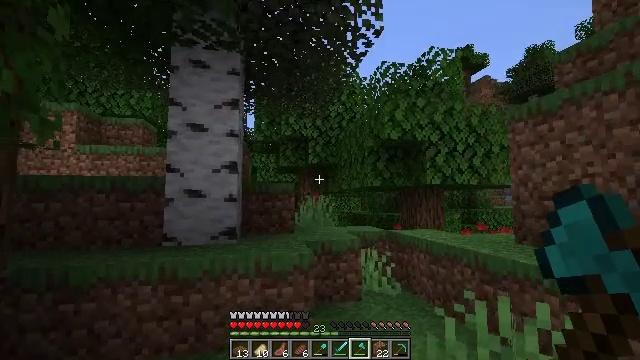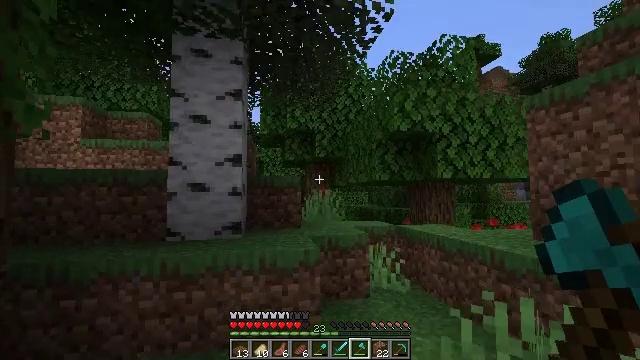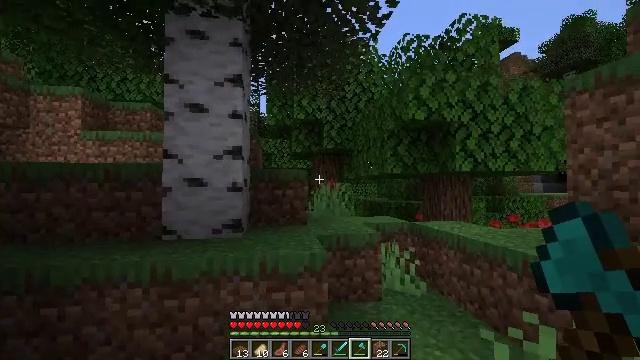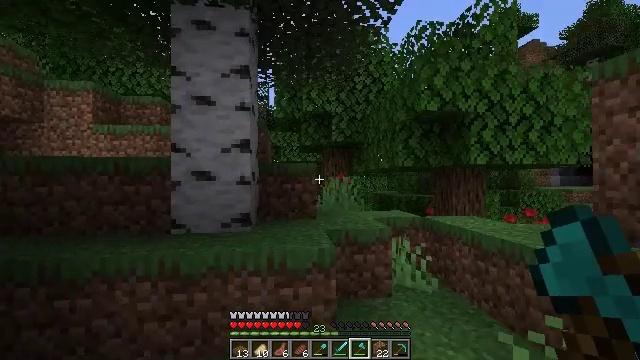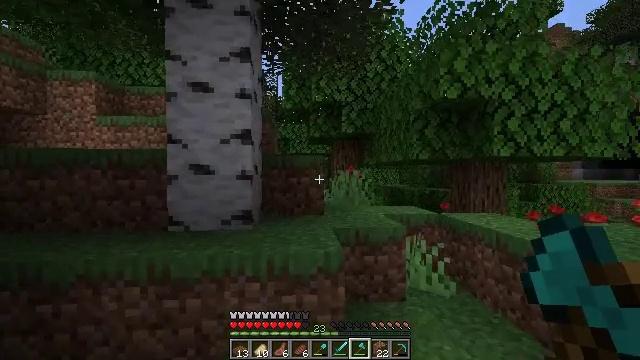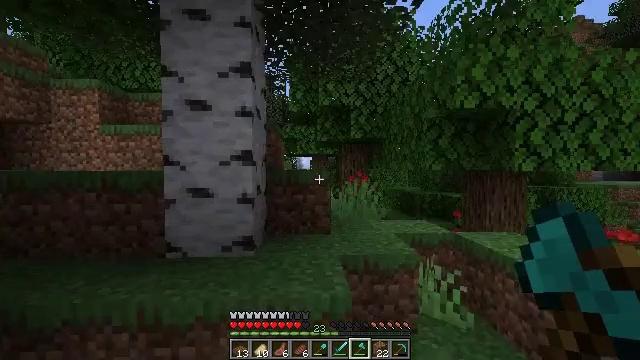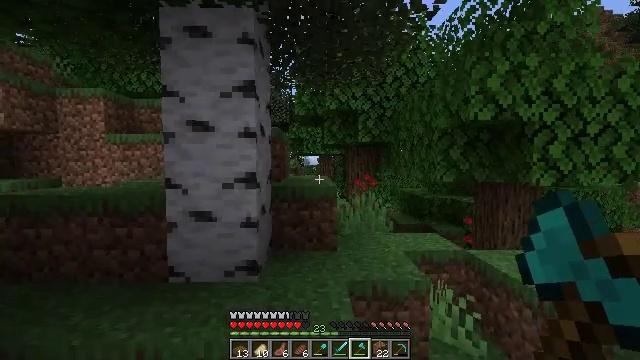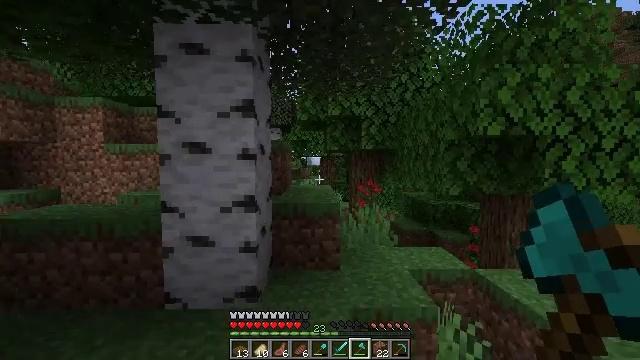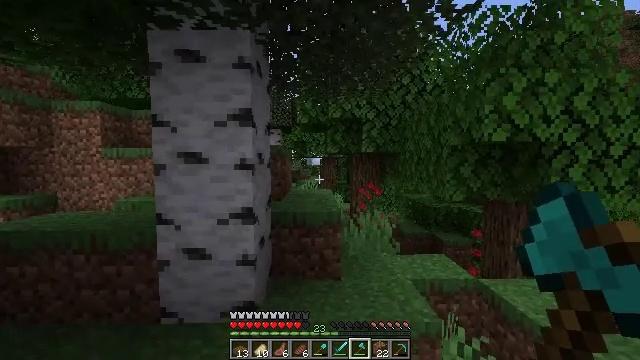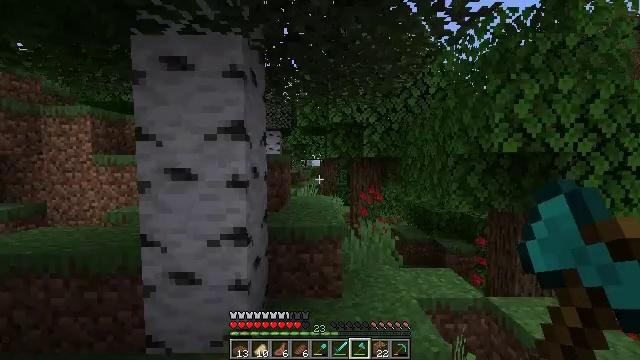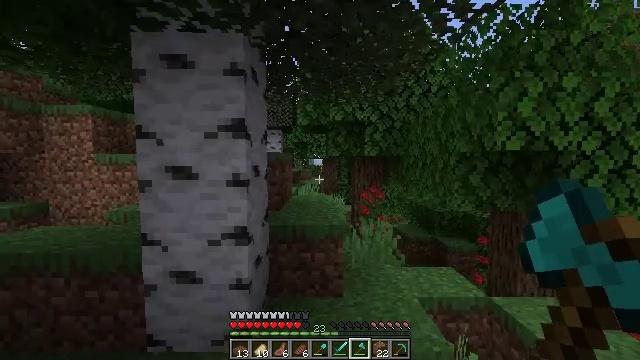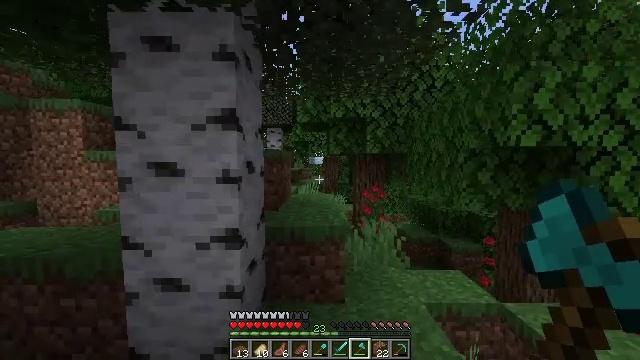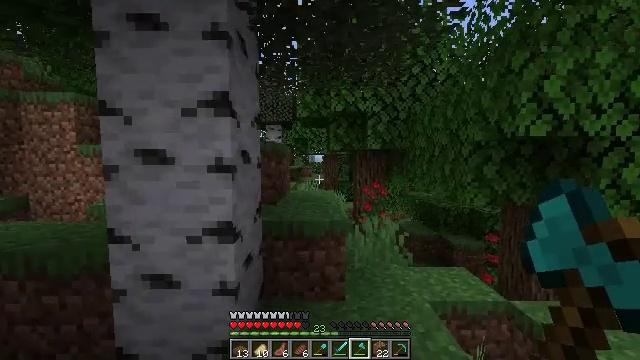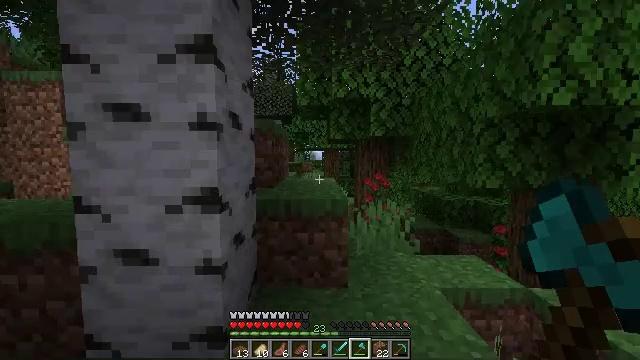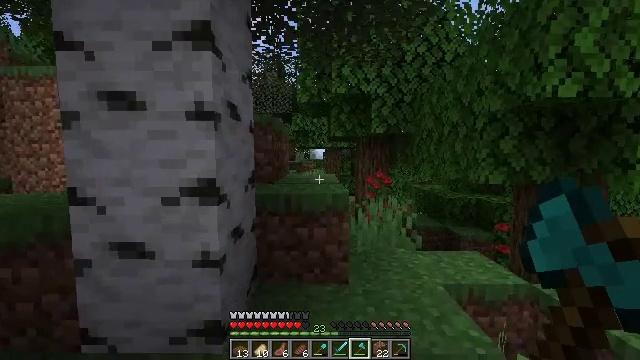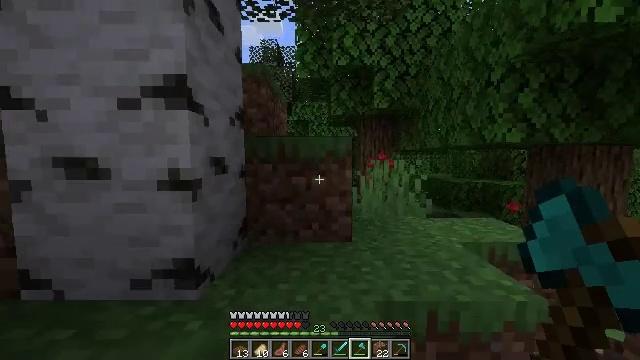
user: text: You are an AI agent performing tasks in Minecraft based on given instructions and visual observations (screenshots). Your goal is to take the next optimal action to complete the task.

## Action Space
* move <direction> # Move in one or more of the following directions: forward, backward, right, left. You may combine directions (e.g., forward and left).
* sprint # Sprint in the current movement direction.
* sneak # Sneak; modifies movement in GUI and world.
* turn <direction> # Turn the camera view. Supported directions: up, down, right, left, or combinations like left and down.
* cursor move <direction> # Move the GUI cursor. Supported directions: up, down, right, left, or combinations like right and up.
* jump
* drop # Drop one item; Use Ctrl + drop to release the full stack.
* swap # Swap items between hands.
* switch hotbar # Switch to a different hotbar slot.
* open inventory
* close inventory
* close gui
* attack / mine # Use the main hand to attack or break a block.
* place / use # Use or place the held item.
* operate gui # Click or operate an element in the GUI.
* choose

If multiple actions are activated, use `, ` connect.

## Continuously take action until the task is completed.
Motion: motion action
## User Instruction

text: Attack the ground to gather fern.
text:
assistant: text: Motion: move forward, turn left and down
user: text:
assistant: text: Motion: move forward, turn left and down
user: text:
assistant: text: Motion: move forward, turn left and down
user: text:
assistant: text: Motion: move forward, turn left and down
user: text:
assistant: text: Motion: move forward, turn left and down, jump
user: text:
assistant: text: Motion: move forward, turn left and down, jump
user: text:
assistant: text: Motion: move forward, jump
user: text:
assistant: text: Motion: move forward, jump
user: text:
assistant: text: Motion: move forward, jump
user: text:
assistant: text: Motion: move forward
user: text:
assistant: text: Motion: move forward
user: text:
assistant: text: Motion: move forward
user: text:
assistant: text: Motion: move forward
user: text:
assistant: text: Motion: move forward
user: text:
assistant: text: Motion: move forward, jump
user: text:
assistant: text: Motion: move forward, jump
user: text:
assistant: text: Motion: move forward, jump
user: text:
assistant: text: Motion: move forward, jump
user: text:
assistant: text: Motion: move forward, jump
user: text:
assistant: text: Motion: move forward, jump
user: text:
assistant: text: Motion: move forward, jump
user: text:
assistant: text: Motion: move forward
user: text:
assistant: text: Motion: move forward
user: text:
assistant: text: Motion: move forward
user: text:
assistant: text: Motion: move forward
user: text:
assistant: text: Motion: move forward
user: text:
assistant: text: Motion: move forward, jump
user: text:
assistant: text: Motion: move forward, jump
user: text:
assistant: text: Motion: move forward, jump
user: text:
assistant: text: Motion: move forward, jump